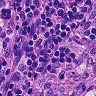
Metastatic tissue present: no